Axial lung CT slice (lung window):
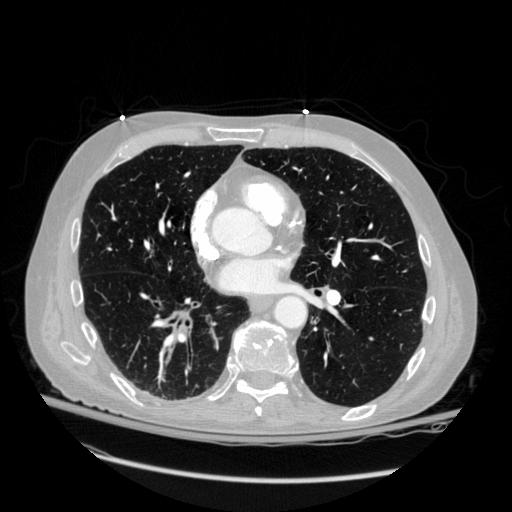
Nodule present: no